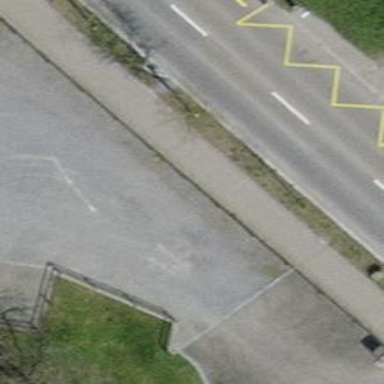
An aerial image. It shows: Parking aisle designated as service road.